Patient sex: M
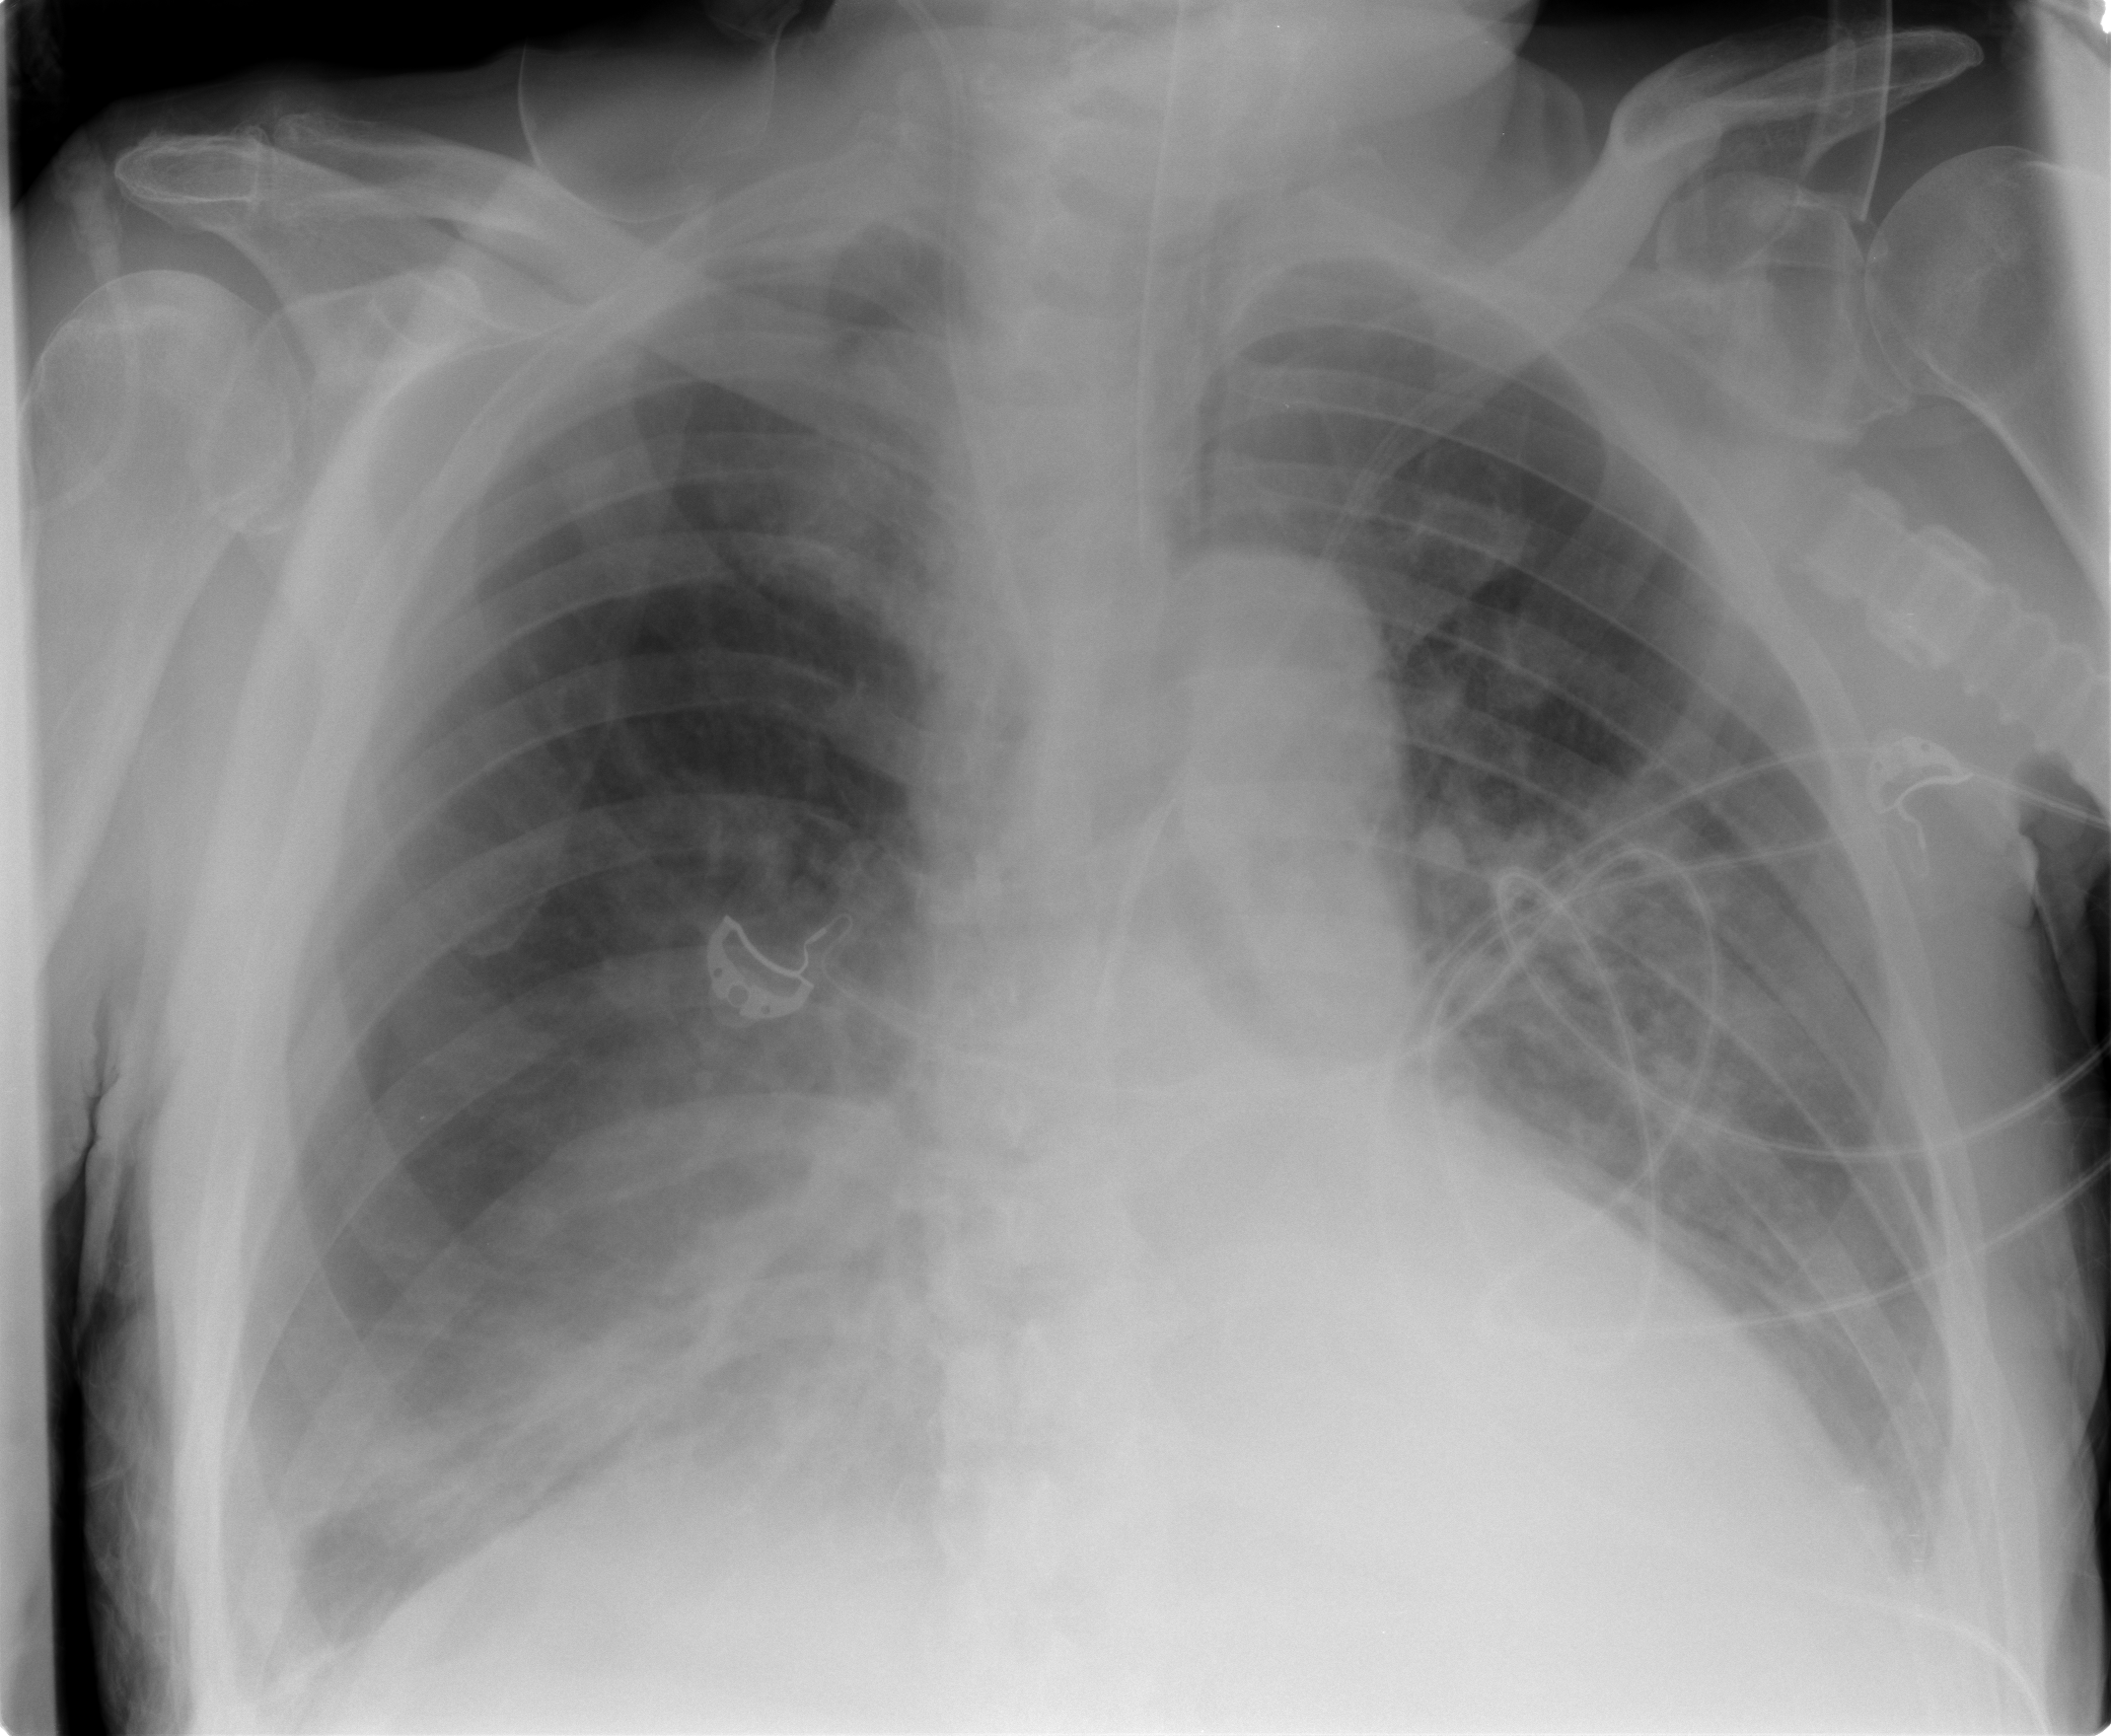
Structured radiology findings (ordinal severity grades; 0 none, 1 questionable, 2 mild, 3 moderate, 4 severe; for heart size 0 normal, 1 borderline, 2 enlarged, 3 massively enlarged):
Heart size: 0
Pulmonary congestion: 2
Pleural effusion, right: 2
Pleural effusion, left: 2
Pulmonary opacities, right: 2
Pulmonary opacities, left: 2
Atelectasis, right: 2
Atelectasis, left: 2